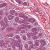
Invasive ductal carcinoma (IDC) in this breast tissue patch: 0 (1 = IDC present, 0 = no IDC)